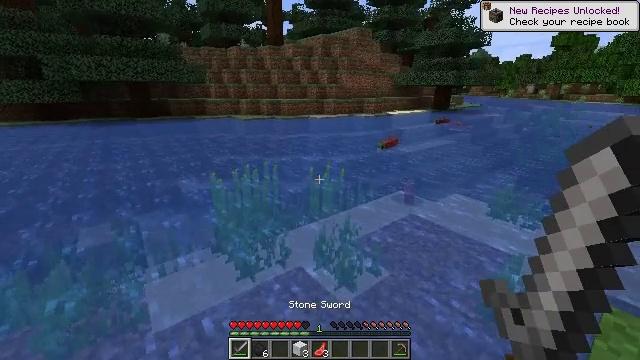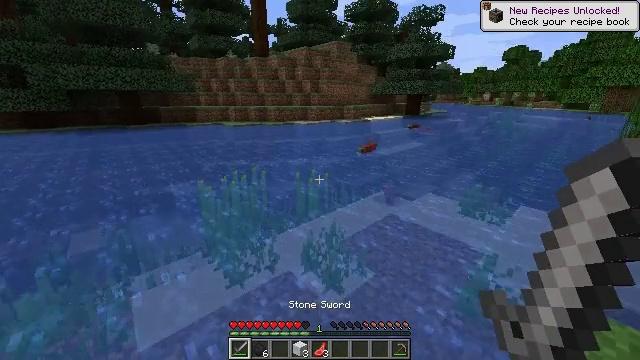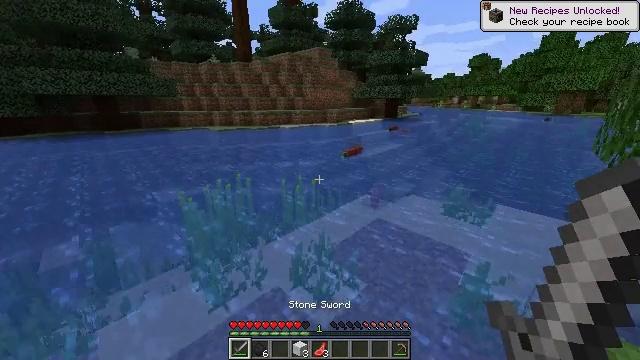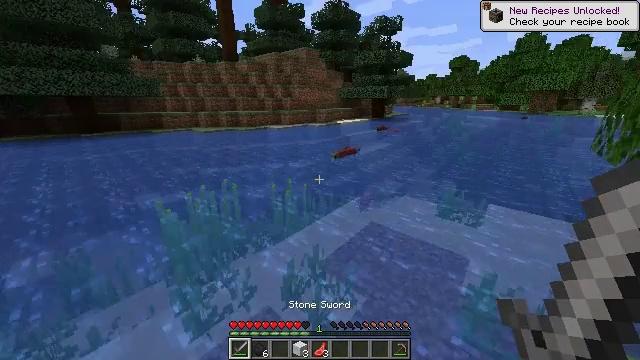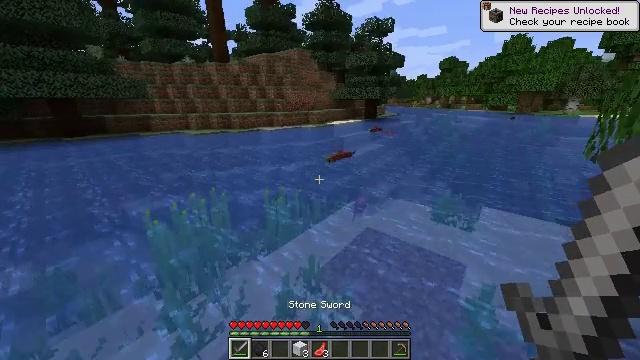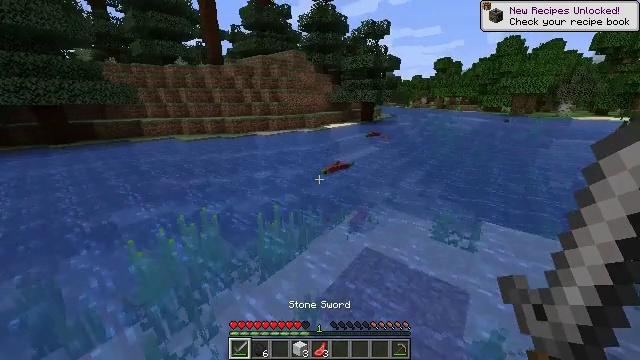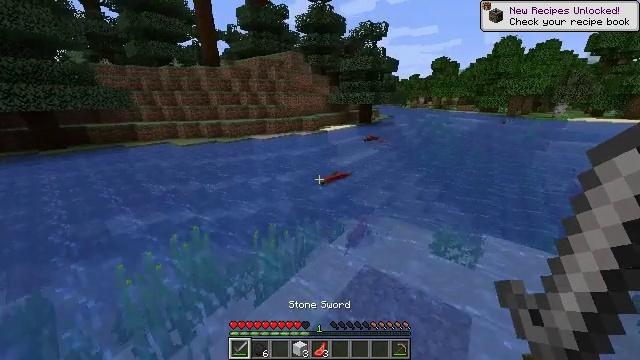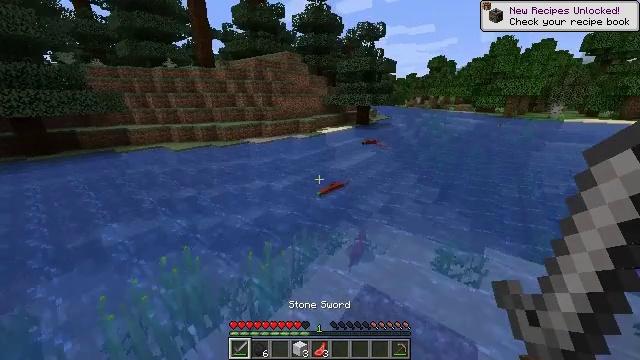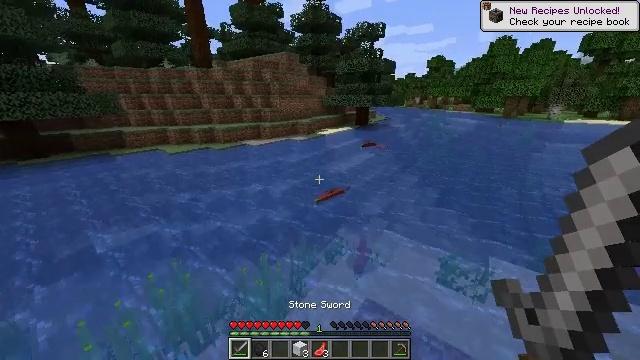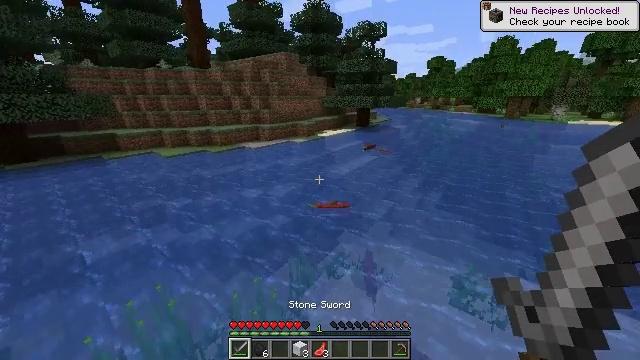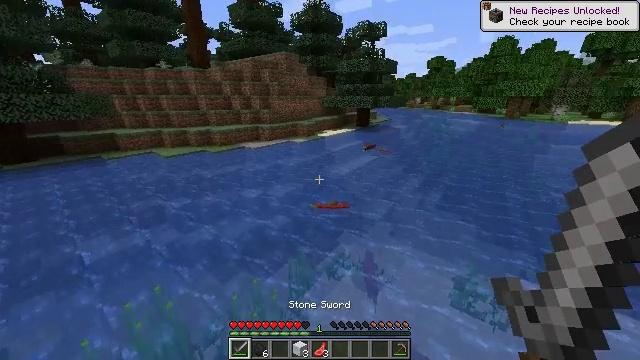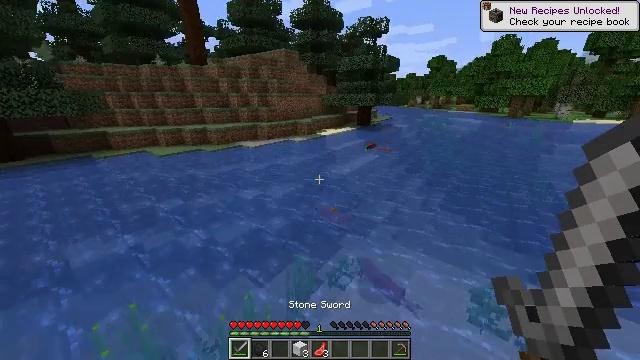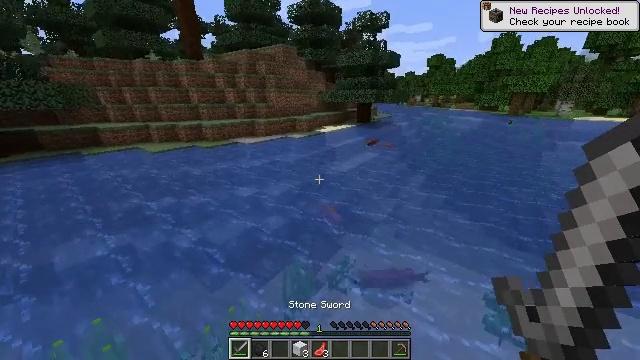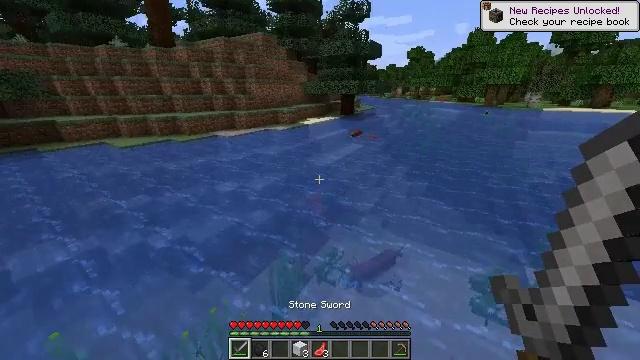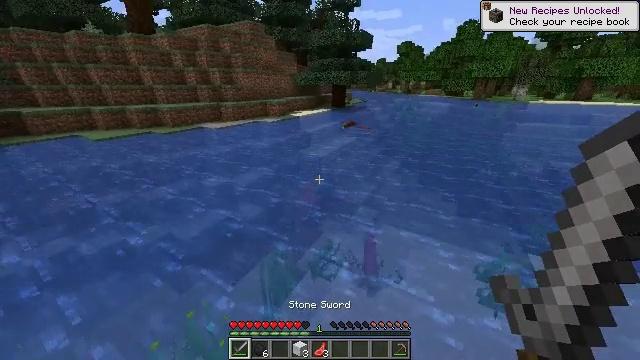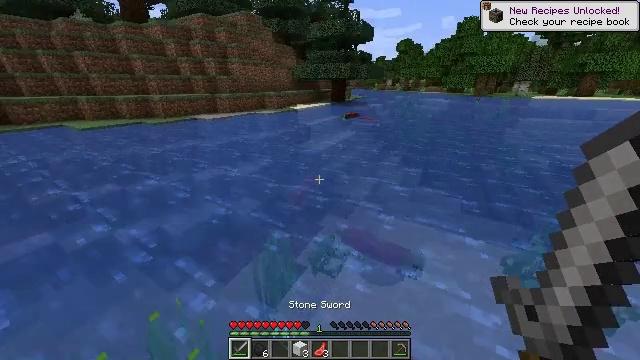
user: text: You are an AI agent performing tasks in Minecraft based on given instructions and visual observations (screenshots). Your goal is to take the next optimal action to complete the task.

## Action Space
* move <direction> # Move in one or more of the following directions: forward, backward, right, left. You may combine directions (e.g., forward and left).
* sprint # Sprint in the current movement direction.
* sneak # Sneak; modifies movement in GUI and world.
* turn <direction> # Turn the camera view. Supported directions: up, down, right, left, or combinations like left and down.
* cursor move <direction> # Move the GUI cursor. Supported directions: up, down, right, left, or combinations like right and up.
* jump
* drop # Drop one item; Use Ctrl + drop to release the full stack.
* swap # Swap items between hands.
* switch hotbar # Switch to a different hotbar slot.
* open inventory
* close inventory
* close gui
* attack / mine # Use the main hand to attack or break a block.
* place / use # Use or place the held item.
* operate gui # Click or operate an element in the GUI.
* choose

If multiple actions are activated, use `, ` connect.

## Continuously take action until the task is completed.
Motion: motion action
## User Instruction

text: Hunt fish.
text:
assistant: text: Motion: move forward, turn right
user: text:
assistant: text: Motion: move forward, turn right
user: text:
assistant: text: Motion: move forward, turn right
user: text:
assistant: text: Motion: move forward, turn right, jump
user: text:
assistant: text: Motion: move forward, turn right, jump
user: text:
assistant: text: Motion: move forward, jump
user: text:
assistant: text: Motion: move forward, jump
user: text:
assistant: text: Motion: move forward, jump
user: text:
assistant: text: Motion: move forward, jump
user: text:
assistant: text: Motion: move forward, jump
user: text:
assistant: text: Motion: move forward, jump
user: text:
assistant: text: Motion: move forward, jump
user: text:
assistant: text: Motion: move forward, turn right and down
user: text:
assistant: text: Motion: move forward, turn right and down
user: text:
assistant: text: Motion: move forward
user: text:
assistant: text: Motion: no_op
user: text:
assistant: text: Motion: no_op
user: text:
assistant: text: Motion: turn right
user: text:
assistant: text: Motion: turn right and down
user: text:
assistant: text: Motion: turn right
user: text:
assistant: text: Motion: no_op
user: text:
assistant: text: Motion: turn right
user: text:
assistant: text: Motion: turn right
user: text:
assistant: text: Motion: turn right
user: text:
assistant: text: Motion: turn right
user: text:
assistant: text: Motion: turn right
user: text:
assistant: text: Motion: no_op
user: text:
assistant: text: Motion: turn right
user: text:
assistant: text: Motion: turn right and down
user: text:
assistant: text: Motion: turn right and down